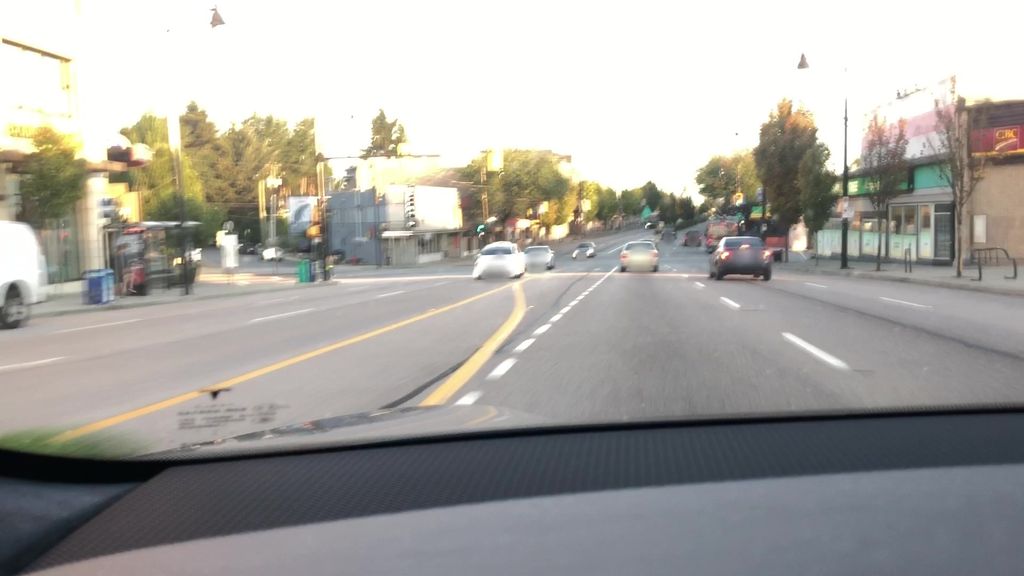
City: vancouver